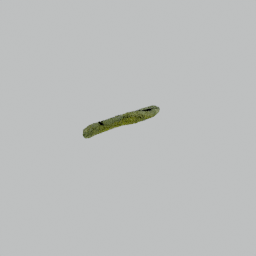
Label: nature